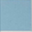
Piece: xx